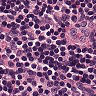
Metastatic tissue present: no